Question: I'm trying to make a circle animate it's fill using a sinewave. Here's an example image I made:

So the black is the circle, and as you can see it's cut off in a sine-wave-like way.
Can you do this while the sine-wave is "traveling" in a horizontal direction and deciding where the wave should be placed by an Y value of the circles full height? (to make it look like there's water in the circle creating waves on top and being able to decide how much "water" is in the circle)
Are there a way to do this? Maybe there's some place to read up on these kinds of animations at?
One thing to note is that the grey background represents transparency so the "cut off" part of the circle should be transparent.
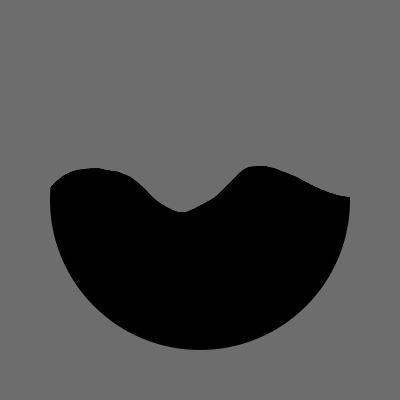
Answer: The main feature to do something like this is an <URL>. The example below uses a VisualBrush set to Tile for the mask and uses the transform property of the brush to do the motion you described.
'''
<Window
xmlns="http://schemas.microsoft.com/winfx/2006/xaml/presentation"
xmlns:x="http://schemas.microsoft.com/winfx/2006/xaml"
xmlns:d="http://schemas.microsoft.com/expression/blend/2008" xmlns:mc="http://schemas.openxmlformats.org/markup-compatibility/2006" mc:Ignorable="d" x:Class="WpfApplication1.MainWindow"
Title="MainWindow" Height="447" Width="569">
<Window.Resources>
<Storyboard x:Key="Wave">
<DoubleAnimation Storyboard.TargetProperty="(UIElement.OpacityMask).(Brush.RelativeTransform).(TransformGroup.Children)[3].(TranslateTransform.X)" Storyboard.TargetName="ellipse" RepeatBehavior="Forever" From="0" To="1" Duration="0:0:1" />
</Storyboard>
</Window.Resources>
<Window.Triggers>
<EventTrigger RoutedEvent="FrameworkElement.Loaded">
<BeginStoryboard Storyboard="{StaticResource Wave}"/>
</EventTrigger>
</Window.Triggers>
<Canvas>
<Ellipse x:Name="ellipse" Fill="#FF82C6FF" Height="160" Canvas.Left="320" Canvas.Top="80" Width="160">
<Ellipse.OpacityMask>
<VisualBrush Visual="{Binding ElementName=wave}" TileMode="Tile" Viewport="0,-1,1,3" Stretch="None" >
<VisualBrush.RelativeTransform>
<TransformGroup>
<ScaleTransform />
<SkewTransform/>
<RotateTransform/>
<TranslateTransform Y="{Binding Value,ElementName=y}" />
</TransformGroup>
</VisualBrush.RelativeTransform>
</VisualBrush>
</Ellipse.OpacityMask>
</Ellipse>
<Grid x:Name="wave" Height="377" Canvas.Left="80" Canvas.Top="23" Width="160" Background="#<PHONE>">
<Grid.RowDefinitions>
<RowDefinition Height="1*"/>
<RowDefinition Height="{Binding Value,ElementName=amplitude}"/>
<RowDefinition Height="1*"/>
</Grid.RowDefinitions>
<Path Fill="#FF82C6FF" Data="M12.5,<PHONE> C31.25,<PHONE> 31.25,18.615654 50,18.615654 68.75,18.615654 68.75,<PHONE> 87.5,<PHONE> 87.499909,27.077196 87.5,27.077107 87.5,27.077107 63.28125,27.077136 12.5,27.077196 12.5,27.077196 12.5,27.077196 12.500094,27.077196 12.5,<PHONE> z" Stretch="Fill" Grid.Row="1"/>
<Rectangle Fill="#FF82C6FF" Grid.Row="2" Margin="0,-1,0,0" />
</Grid>
<Slider x:Name="y" Width="200" Minimum="-0.6" Maximum="1" Value="0"/>
<Slider x:Name="amplitude" Width="200" Minimum="1" Maximum="100" Value="20" Canvas.Top="23"/>
</Canvas>
</Window>
'''
To hide the mask you could place it directly inside VisualBrush instead of a binding like above. You may also want to look at other types of brushes and their transforms and viewport/viewbox.
: The mask is now in two pieces so the wave amplitude can be adjusted separately. You can also adjust 'ScaleTransform.ScaleX' to alter the frequency but you would need to make sure you get the whole wave or the animation stutters, e.g try '0.5,0.25,0.1'